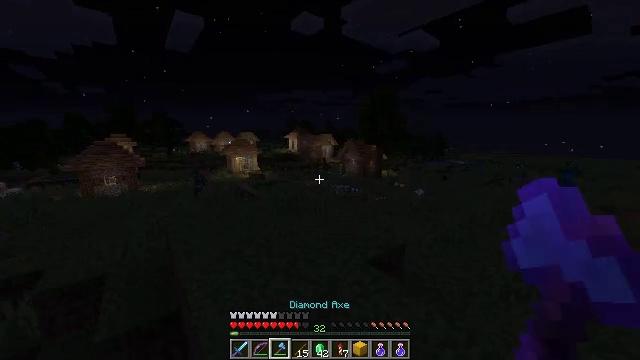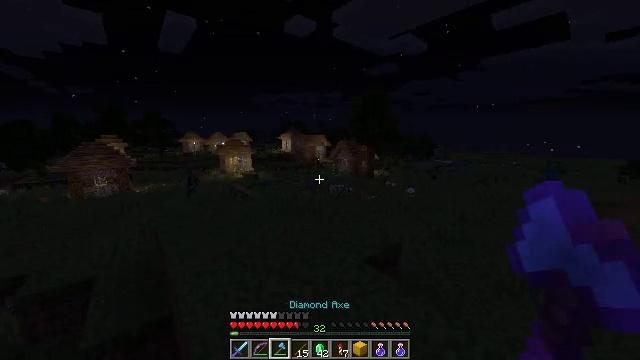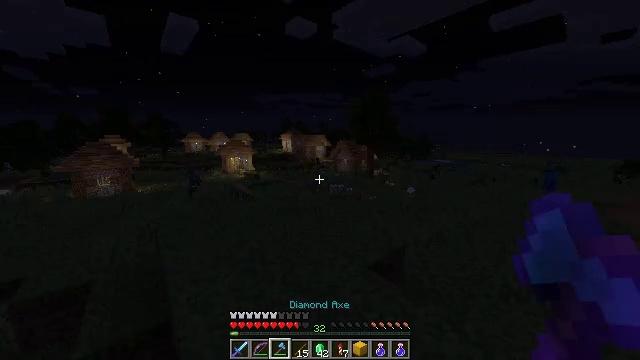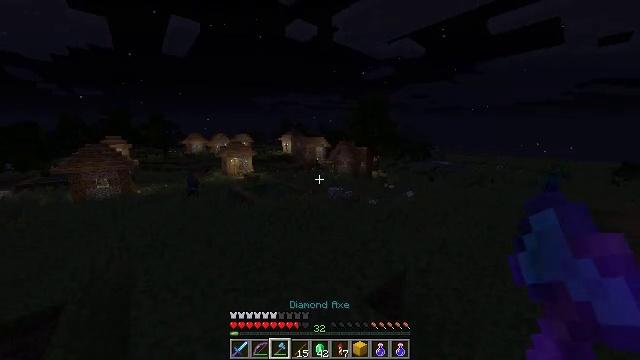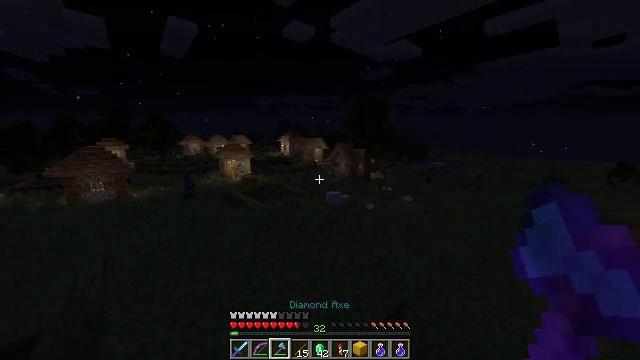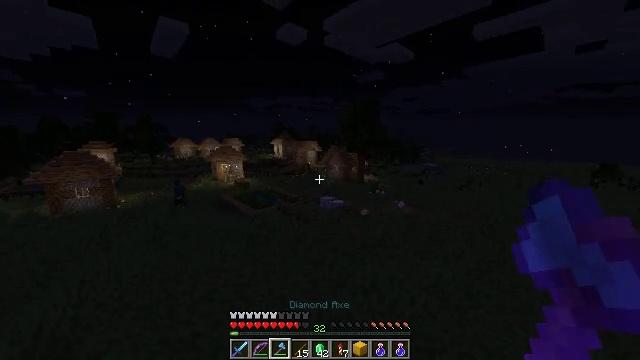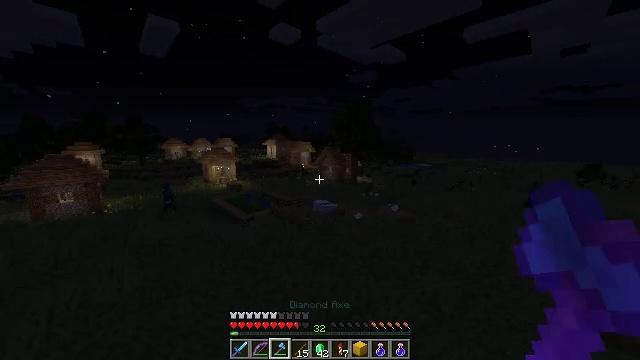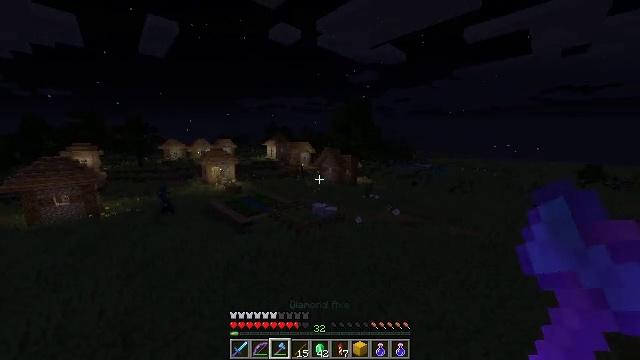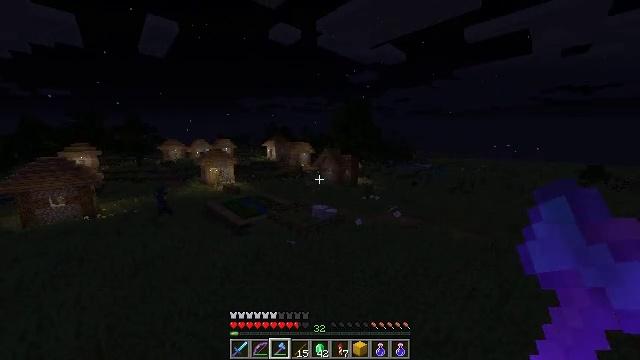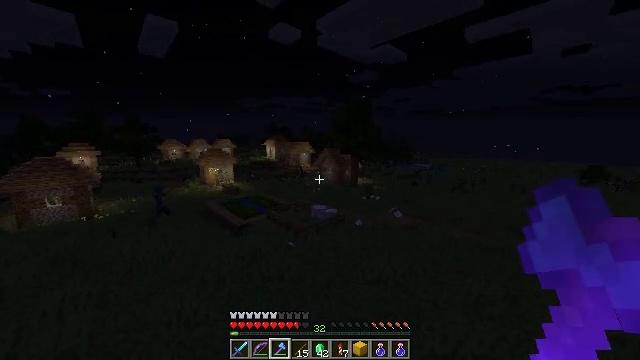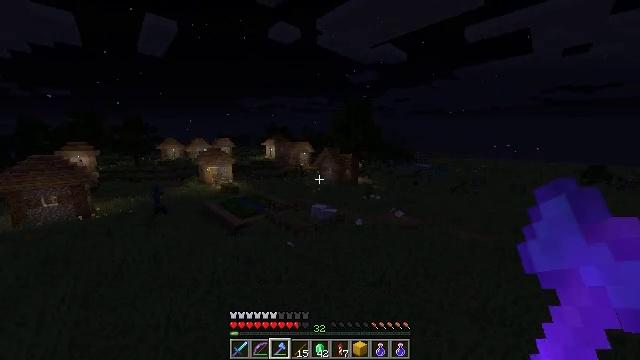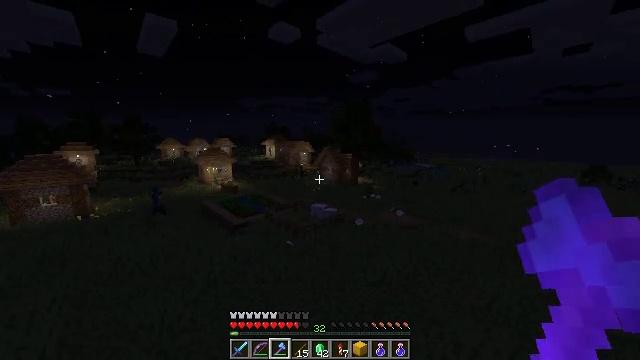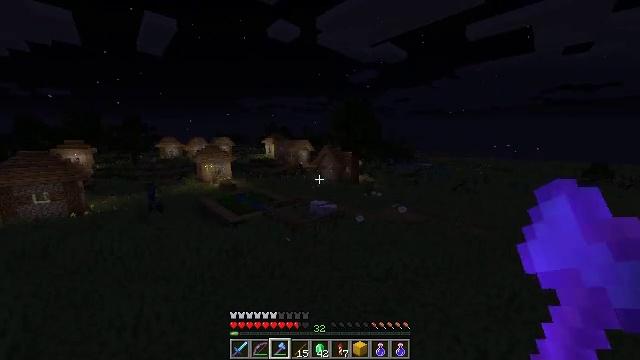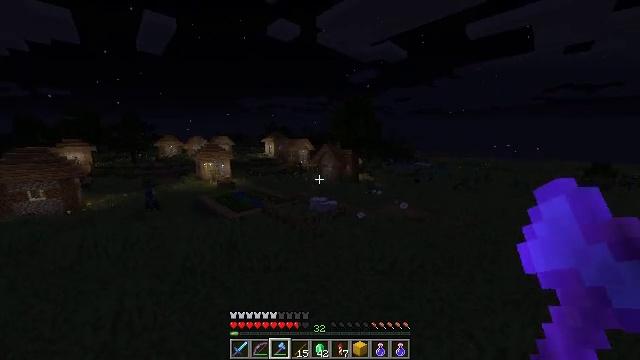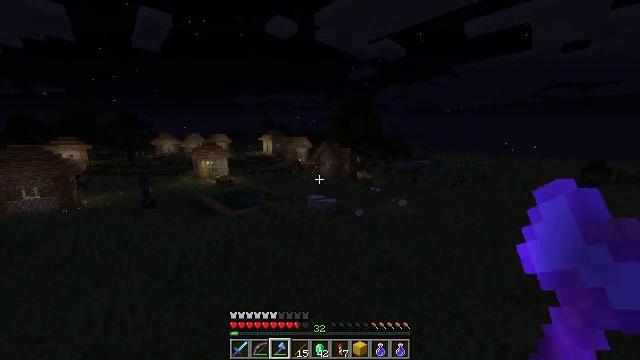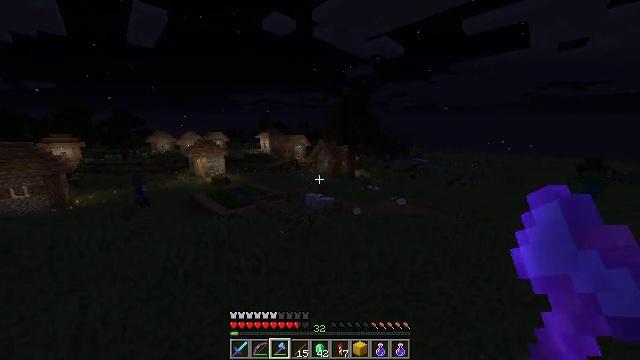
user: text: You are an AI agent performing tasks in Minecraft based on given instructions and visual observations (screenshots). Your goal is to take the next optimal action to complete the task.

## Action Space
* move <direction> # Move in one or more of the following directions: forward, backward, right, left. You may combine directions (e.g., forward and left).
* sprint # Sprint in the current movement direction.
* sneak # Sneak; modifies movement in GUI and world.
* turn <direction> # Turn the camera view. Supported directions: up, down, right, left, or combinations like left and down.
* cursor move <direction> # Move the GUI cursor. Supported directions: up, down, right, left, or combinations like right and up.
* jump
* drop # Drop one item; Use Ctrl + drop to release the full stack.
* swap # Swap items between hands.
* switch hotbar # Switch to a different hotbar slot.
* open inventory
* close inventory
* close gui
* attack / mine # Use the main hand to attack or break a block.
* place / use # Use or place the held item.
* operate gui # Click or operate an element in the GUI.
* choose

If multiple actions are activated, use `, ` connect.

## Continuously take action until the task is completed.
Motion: motion action
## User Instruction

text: Collect tall grass by breaking it.
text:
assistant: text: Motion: move forward and move right, sprint, turn right, jump
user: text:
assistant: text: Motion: move forward and move right, sprint, jump
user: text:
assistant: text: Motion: move forward and move right, sprint, jump
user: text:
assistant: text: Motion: move forward, sprint, jump
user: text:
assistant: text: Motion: move forward, sprint, turn right, jump
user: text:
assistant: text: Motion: move forward, sprint, turn right, jump
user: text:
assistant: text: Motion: move forward, sprint, jump
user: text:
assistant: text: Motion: move forward, sprint, jump
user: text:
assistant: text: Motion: move forward, sprint, jump
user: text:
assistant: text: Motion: move forward, sprint, jump
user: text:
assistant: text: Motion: move forward, sprint, jump
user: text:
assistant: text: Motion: move forward, sprint, jump
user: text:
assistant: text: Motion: move forward, sprint, jump
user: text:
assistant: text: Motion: move forward, sprint, jump
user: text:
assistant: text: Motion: move forward, sprint, jump
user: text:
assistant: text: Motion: move forward, sprint, jump
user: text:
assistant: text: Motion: move forward, sprint, jump
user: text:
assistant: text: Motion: move forward, sprint, turn right, jump
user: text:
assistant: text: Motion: move forward, sprint, turn right, jump
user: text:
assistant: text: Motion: move forward, sprint, turn right, jump
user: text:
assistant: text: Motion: move forward, sprint, turn right, jump
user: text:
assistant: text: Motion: move forward, sprint, jump
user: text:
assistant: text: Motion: move forward, sprint, turn right, jump
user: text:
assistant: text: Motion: move forward, sprint, turn right, jump
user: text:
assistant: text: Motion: move forward, sprint, turn right and down, jump
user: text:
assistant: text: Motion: move forward, sprint, turn right, jump
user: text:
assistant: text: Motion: move forward, sprint, jump
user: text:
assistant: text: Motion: move forward, sprint, jump
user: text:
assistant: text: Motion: move forward, sprint, jump
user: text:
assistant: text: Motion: move forward, sprint, jump